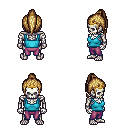
a pixel art fantasy rpg character, male body template, skeleton, teal pirate shirt, magenta pants, blonde long topknot hairstyle, gold tiara, four views (front, back, left, right), 2x2 character sprite sheet, small pixel art, hard edges, no anti-aliasing